Question:
The string in the picture is over 570 pixels (I know this because I used FontMetrics to get it), though I checked the java documentation, String doesn't appear to have a method that lets you splice a string if it's over x pixels.
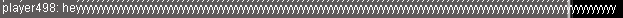
Answer: Keep cutting the last character from the string until it fits.
'''
String initialString = "<PHONE>";
String firstPart = initialString;
while (metrics.stringWidth(firstPart) > MAX_WIDTH) {
firstPart = firstPart.substring(0, firstPart.length() - 1);
}
String secondPart = initialString.substring(firstPart.length(), initialString.length());
'''